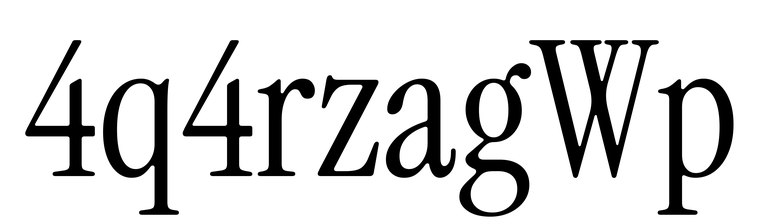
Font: InstrumentSerif-Regular